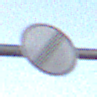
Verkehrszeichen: EndeSaemtlicherBegrenzungen
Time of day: SunriseSunset
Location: Outdoor (Nature)
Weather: PartlyCloudy
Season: NotSpecified
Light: Natural